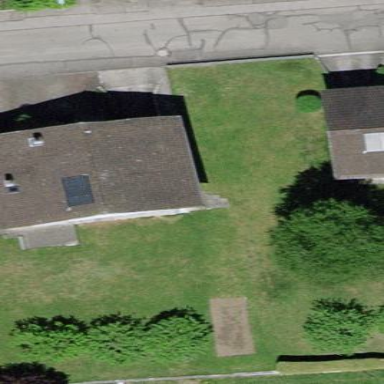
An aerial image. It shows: Simple and straightforward house.